Field crop: tomato
Growth stage: 1
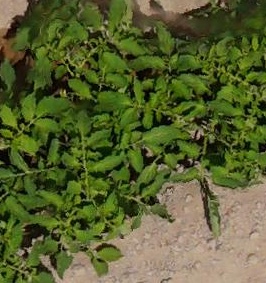
Species: tomato